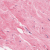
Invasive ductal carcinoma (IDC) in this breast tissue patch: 0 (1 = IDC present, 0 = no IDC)